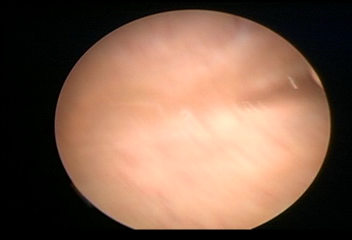
Modality: WLC
Class: Normal mucosa
Bladder cancer association: No